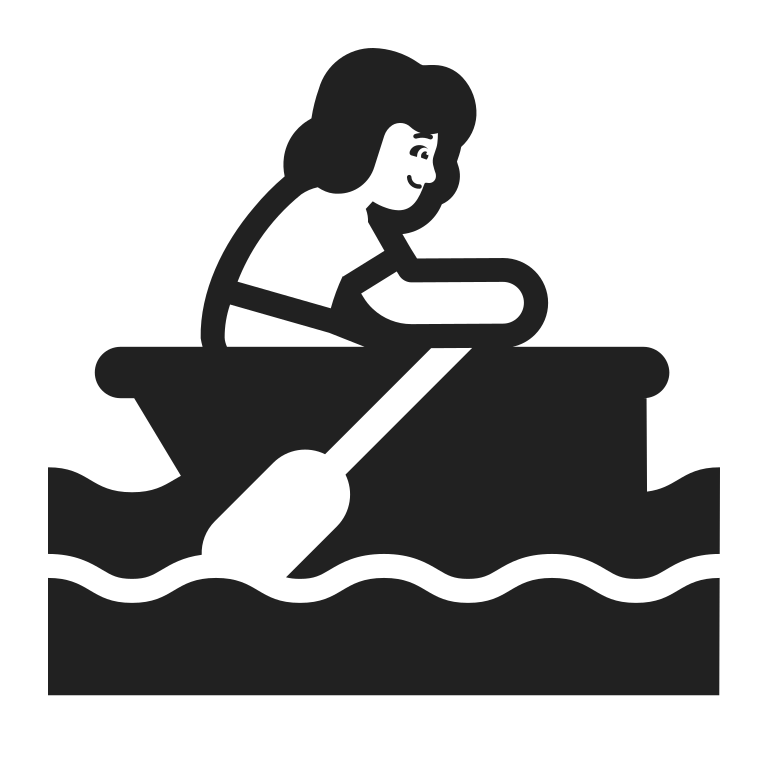
woman rowing boat high contrast default